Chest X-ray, AP view. Patient: 28 years old, sex M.
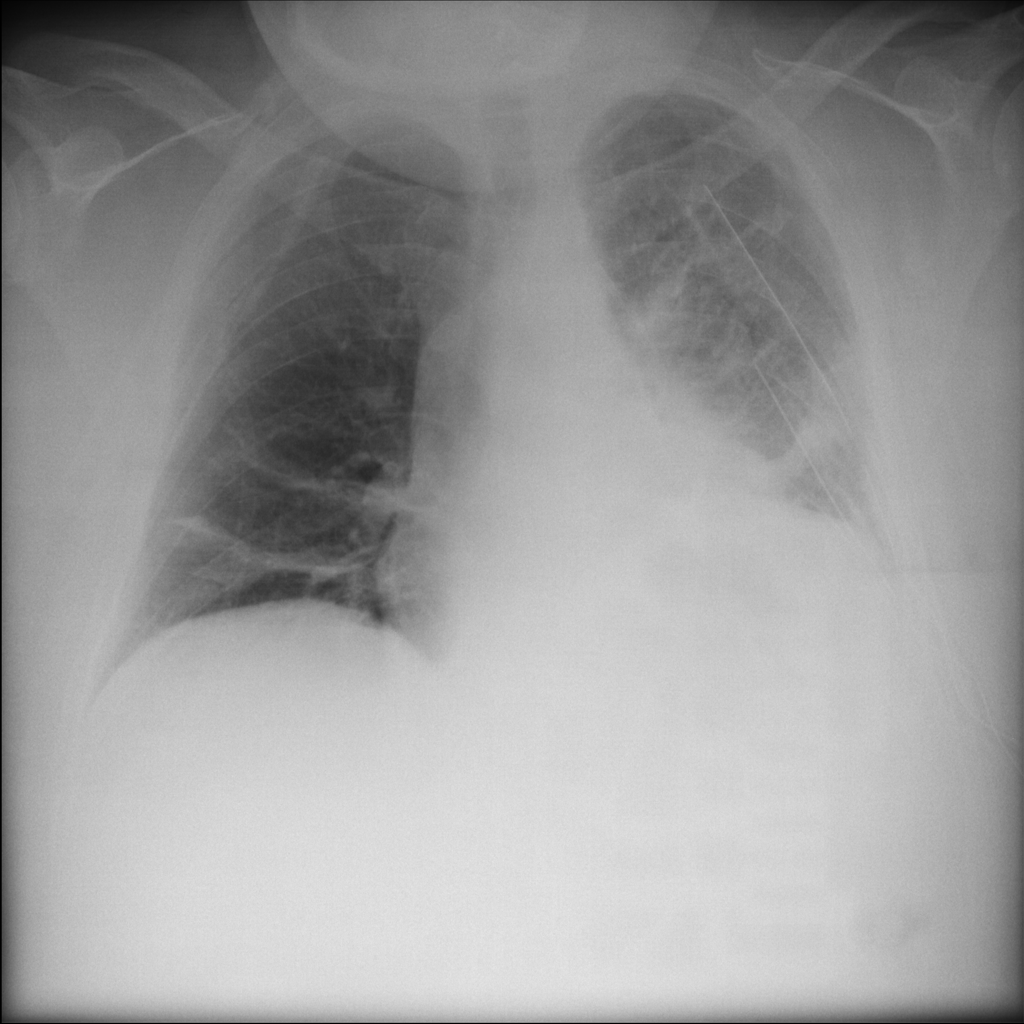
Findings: Atelectasis